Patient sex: M
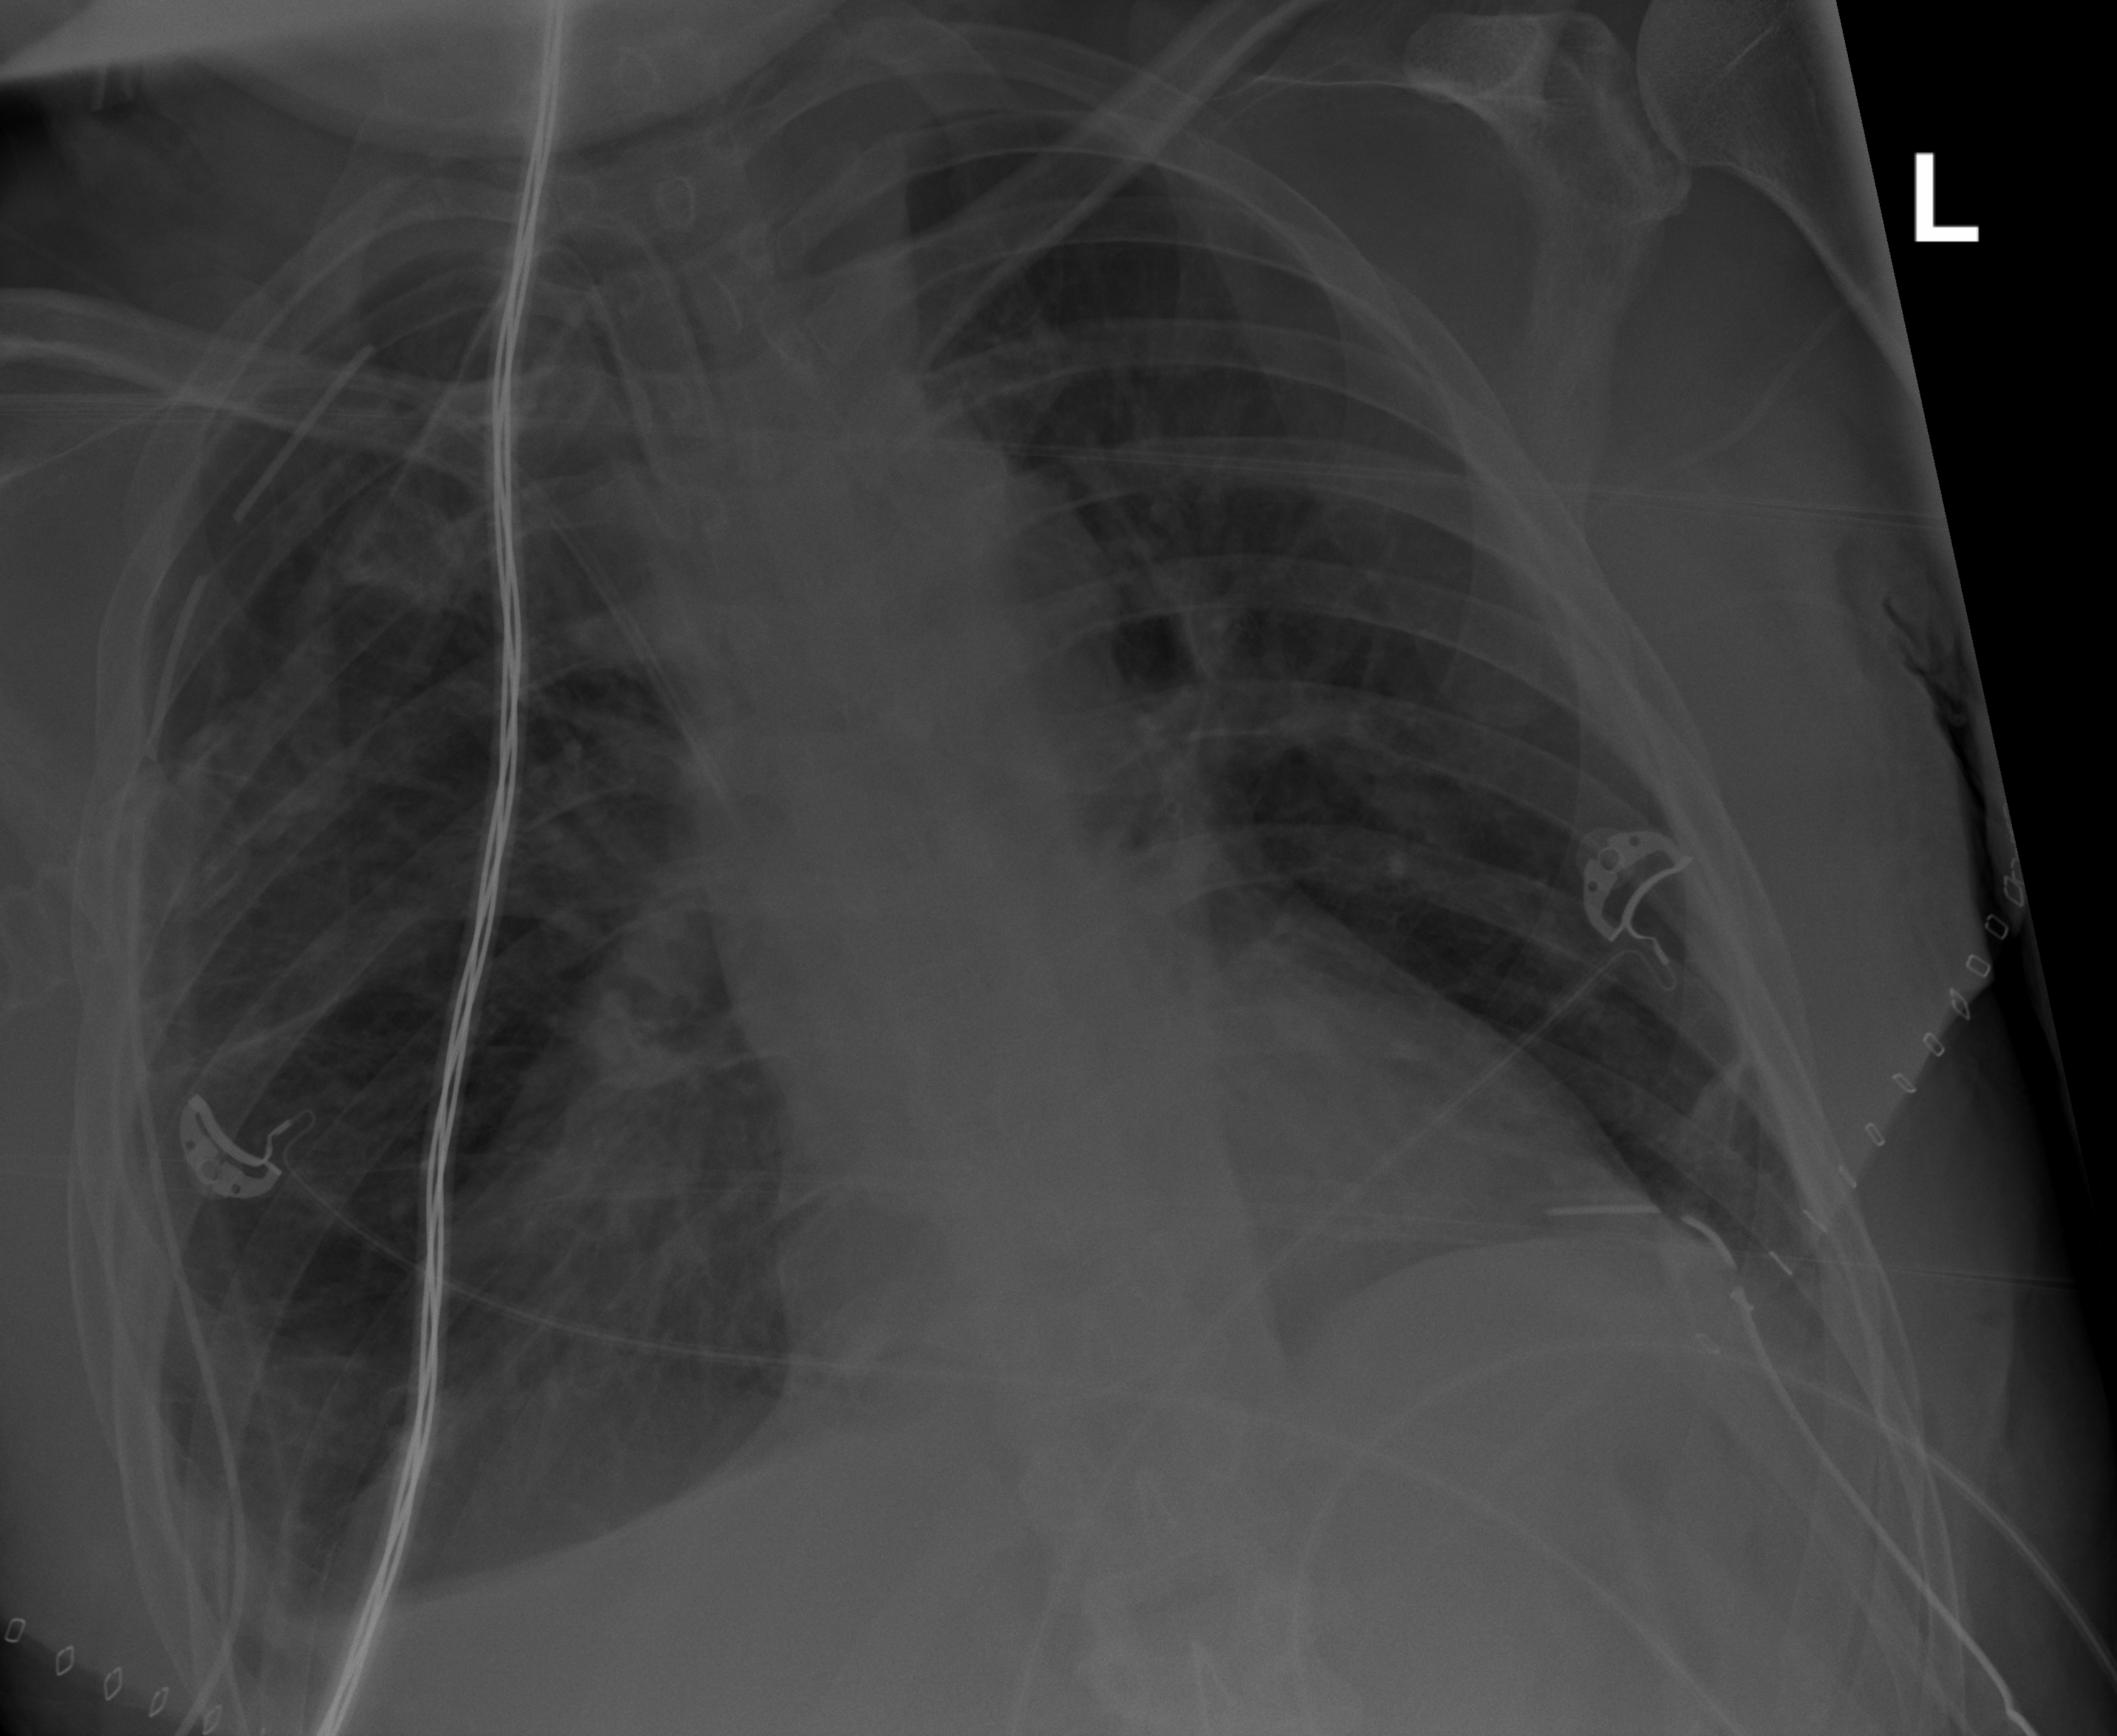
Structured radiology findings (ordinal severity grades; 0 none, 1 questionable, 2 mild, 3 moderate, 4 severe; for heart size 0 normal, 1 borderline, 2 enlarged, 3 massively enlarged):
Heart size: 0
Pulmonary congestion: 1
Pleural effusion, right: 2
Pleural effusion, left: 1
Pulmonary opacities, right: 2
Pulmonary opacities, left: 0
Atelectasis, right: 2
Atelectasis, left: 2